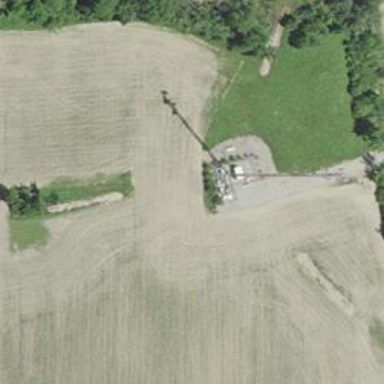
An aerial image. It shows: Mast structure.